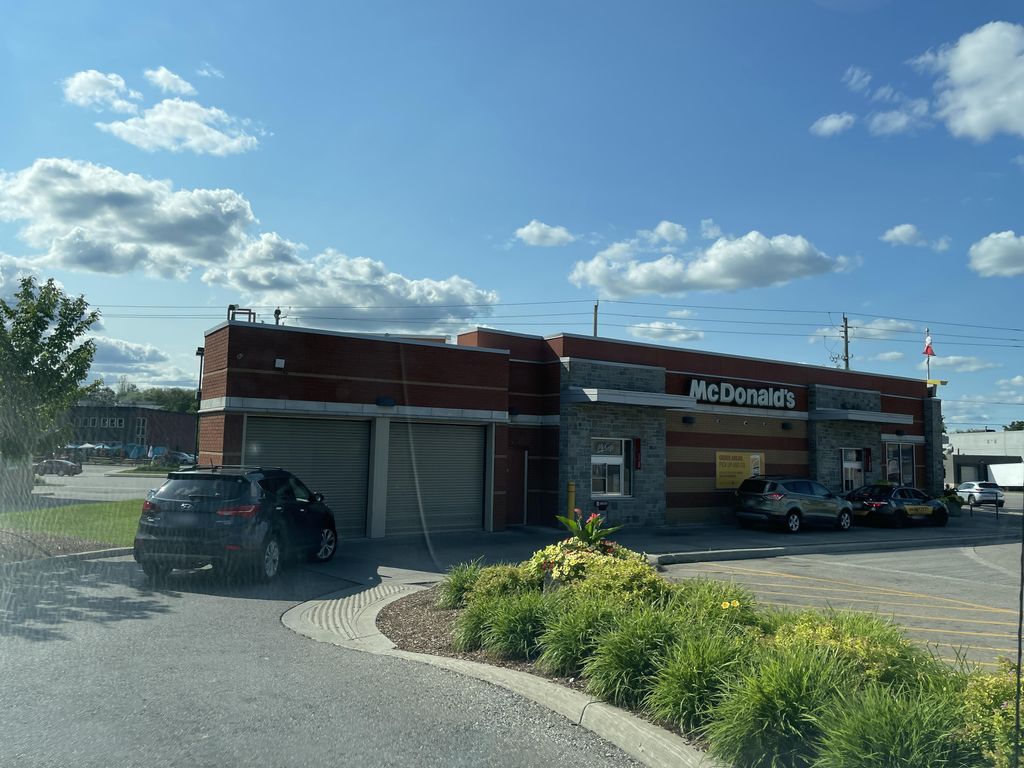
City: kitchener-waterloo